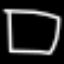
Label: square